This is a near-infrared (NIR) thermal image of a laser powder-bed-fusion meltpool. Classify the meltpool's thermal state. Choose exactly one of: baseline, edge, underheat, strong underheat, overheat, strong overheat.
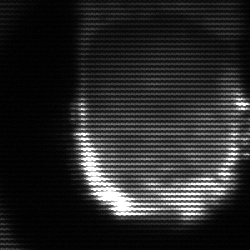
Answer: baseline